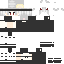
A female skeleton skin with dark skin, wearing blonde helmet dressed in a black hoodie and black pants, featuring a closed mouth.